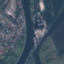
Land use / land cover class: River